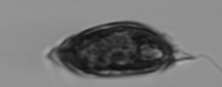
Label: Prorocentrum_micans